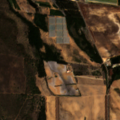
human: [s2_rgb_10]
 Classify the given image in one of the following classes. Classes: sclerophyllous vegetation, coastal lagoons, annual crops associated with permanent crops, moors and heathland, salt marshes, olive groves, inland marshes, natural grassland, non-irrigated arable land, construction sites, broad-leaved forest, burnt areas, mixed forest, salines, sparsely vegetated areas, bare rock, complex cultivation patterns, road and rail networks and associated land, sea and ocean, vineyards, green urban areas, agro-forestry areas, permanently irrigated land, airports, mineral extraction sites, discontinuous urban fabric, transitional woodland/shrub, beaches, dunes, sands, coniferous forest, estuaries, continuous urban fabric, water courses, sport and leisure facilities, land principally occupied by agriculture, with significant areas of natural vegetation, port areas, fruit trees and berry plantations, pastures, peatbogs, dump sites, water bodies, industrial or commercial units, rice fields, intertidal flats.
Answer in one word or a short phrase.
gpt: permanently irrigated land, land principally occupied by agriculture, with significant areas of natural vegetation, sclerophyllous vegetation, transitional woodland/shrub